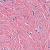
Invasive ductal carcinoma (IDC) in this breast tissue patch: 0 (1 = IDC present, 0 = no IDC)